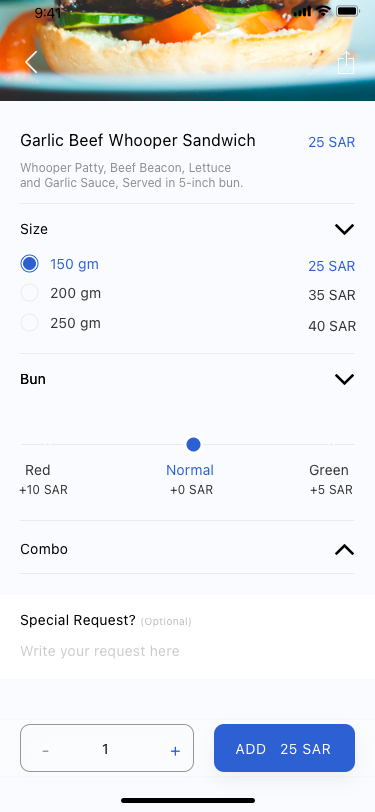
Text in this UI design:
25 SAR
Whooper Patty, Beef Beacon, Lettuce
and Garlic Sauce, Served in 5-inch bun.
Garlic Beef Whooper Sandwich
Size
Bun
Bun
Red
Normal
Green
+5 SAR
+0 SAR
+10 SAR
Combo
25 SAR
35 SAR
40 SAR
1
-
+
ADD   25 SAR
150 gm
200 gm
250 gm
Special Request? (Optional)
Write your request here